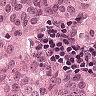
Metastatic tissue present: yes